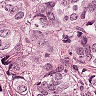
Metastatic tissue present: yes